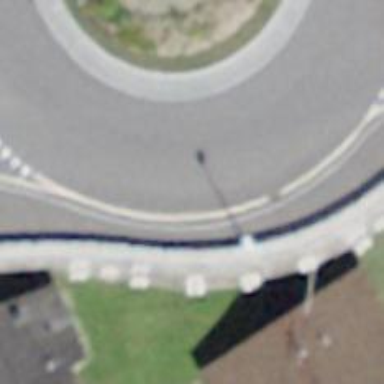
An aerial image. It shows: Secondary road around roundabout.